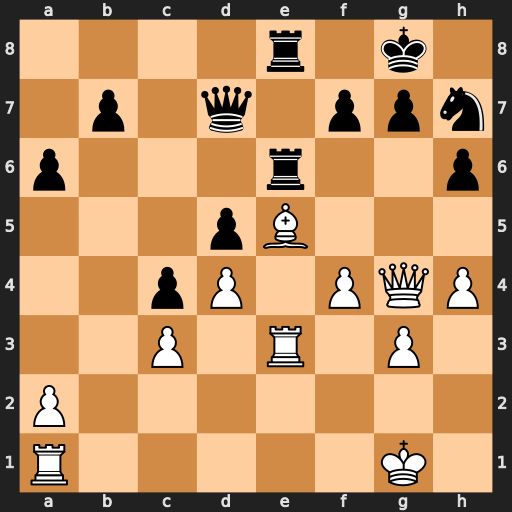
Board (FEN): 4r1k1/1p1q1ppn/p3r2p/3pB3/2pP1PQP/2P1R1P1/P7/R5K1
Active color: w
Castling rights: -
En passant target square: -
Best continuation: Qxg7#